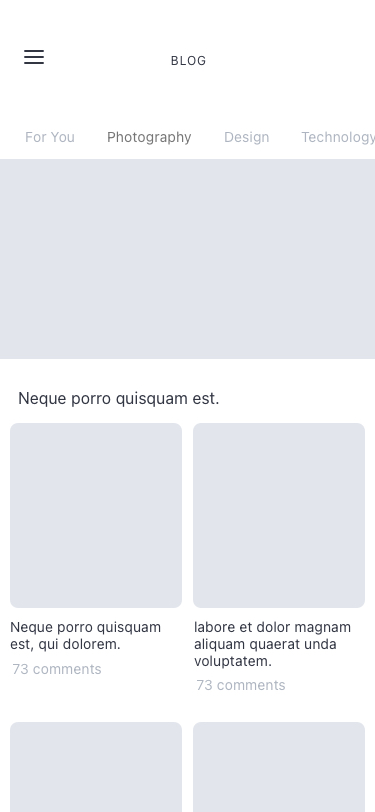
Text in this UI design:
labore et dolor magnam aliquam quaerat unda voluptatem.
73 comments
Neque porro quisquam est, qui dolorem.
73 comments
Neque porro quisquam est.
For You
Concerts
Albums
Insturments
Blog